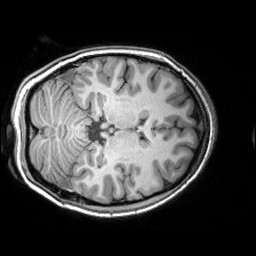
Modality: T1w
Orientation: axial
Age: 24
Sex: female
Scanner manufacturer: siemens
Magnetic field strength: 3 T
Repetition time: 2.53 s
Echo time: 0.00299 s